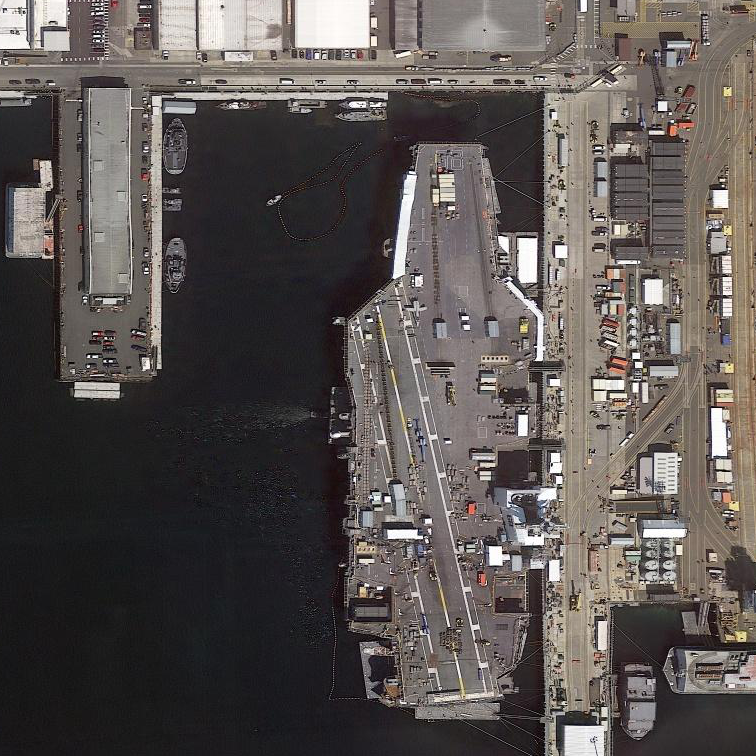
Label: aircraft_carrier